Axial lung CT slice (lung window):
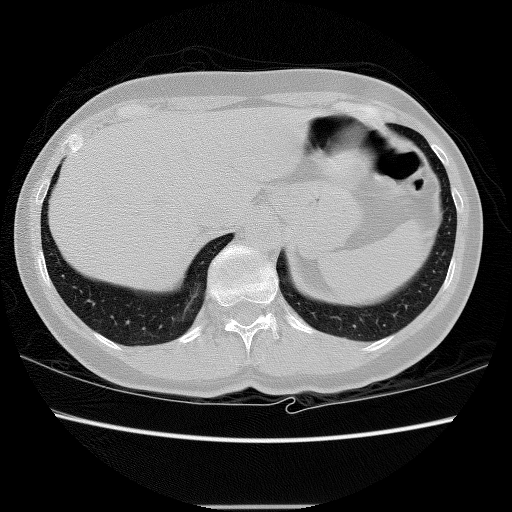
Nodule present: no